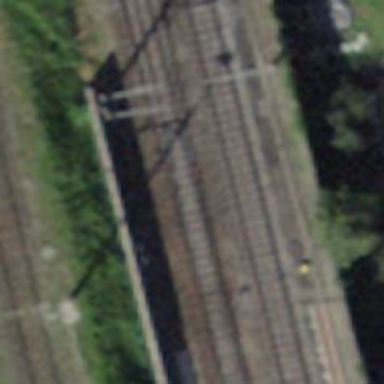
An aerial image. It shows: Single-track railway siding with electrified contact lines.